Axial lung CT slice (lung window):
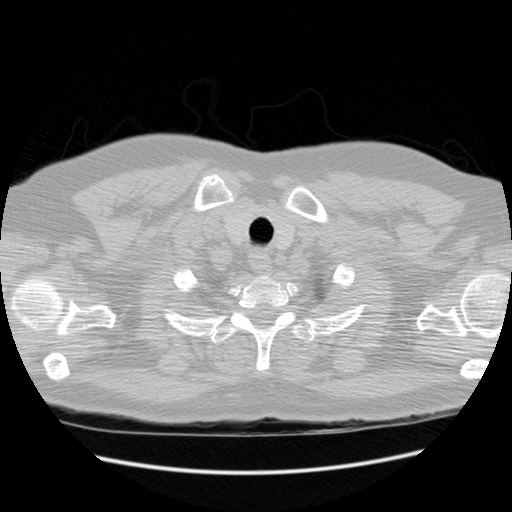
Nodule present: no